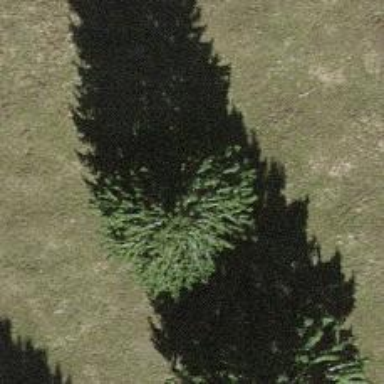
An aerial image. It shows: Agricultural area characterized by evergreen needle-leaved trees.